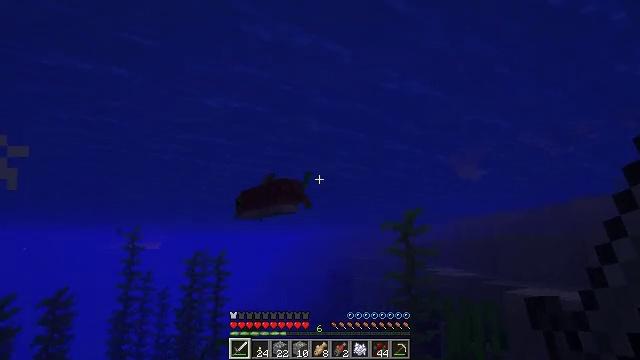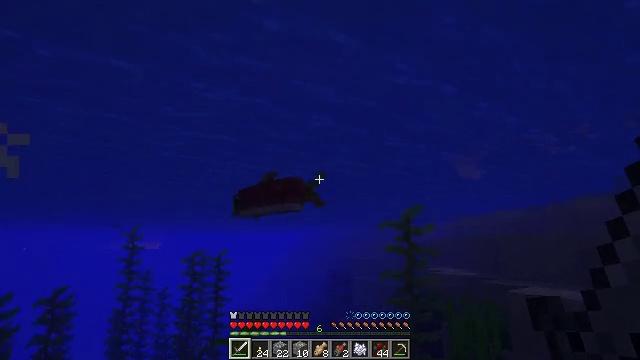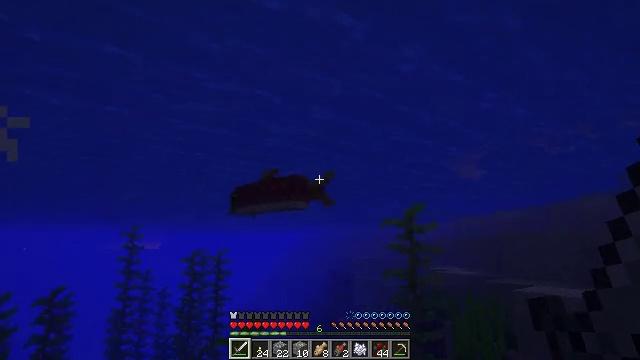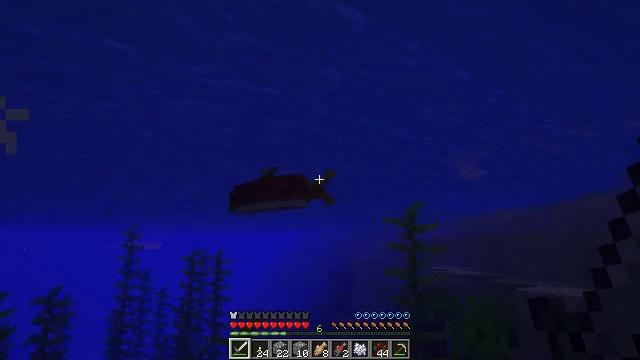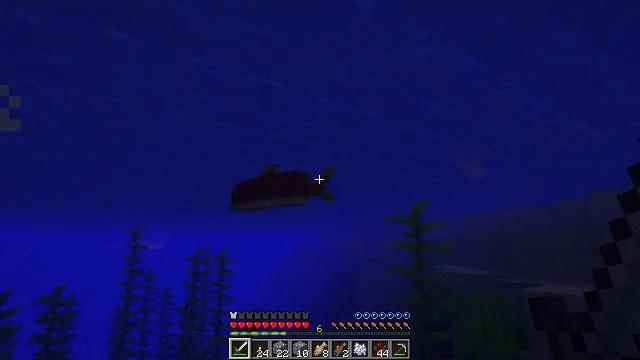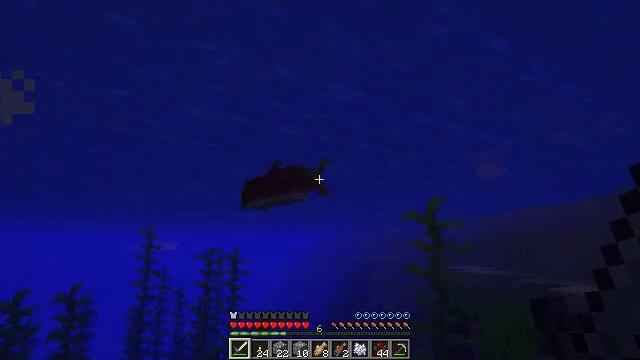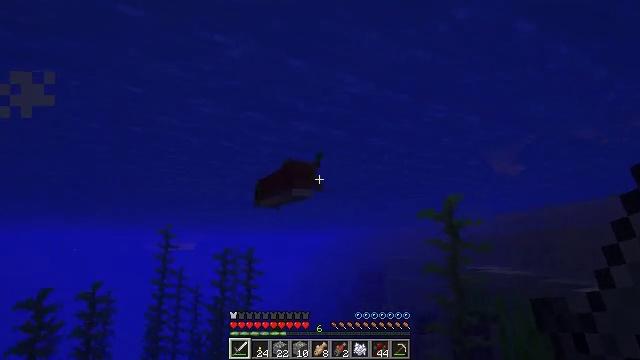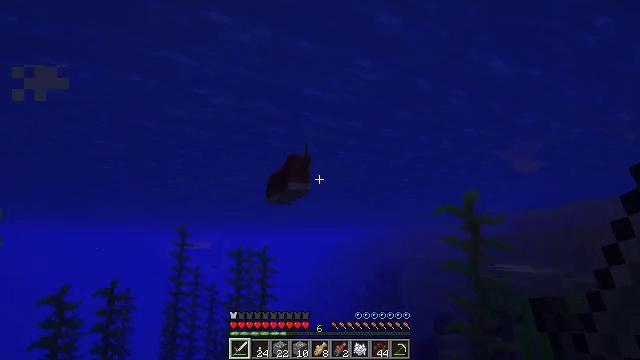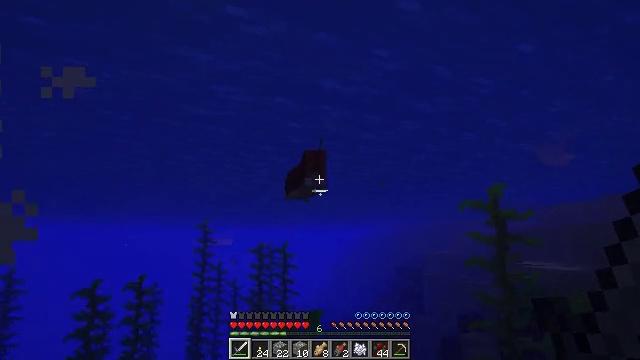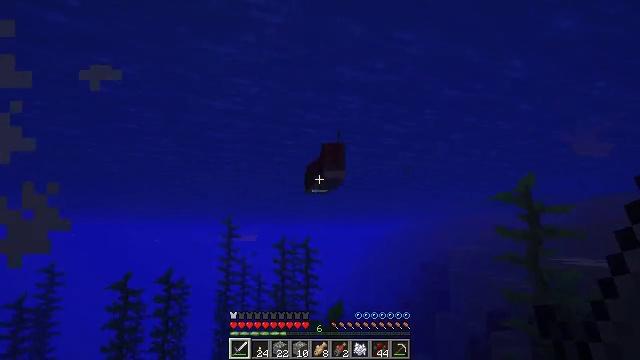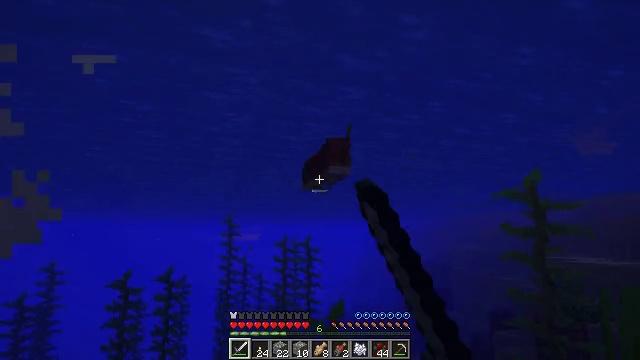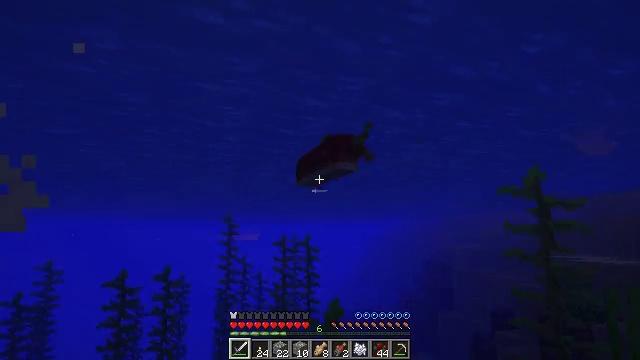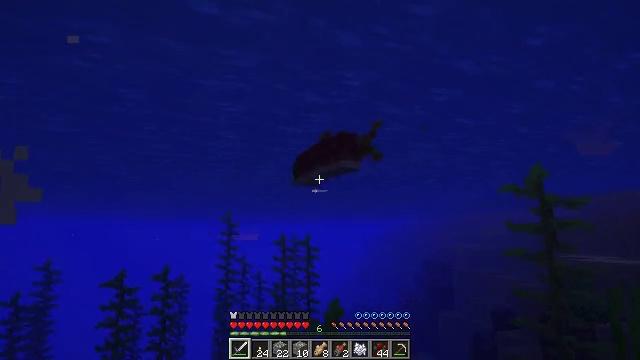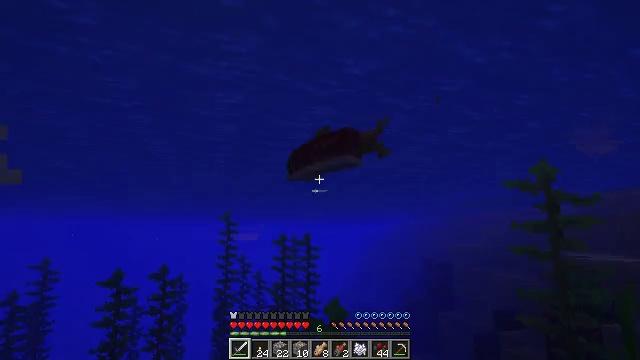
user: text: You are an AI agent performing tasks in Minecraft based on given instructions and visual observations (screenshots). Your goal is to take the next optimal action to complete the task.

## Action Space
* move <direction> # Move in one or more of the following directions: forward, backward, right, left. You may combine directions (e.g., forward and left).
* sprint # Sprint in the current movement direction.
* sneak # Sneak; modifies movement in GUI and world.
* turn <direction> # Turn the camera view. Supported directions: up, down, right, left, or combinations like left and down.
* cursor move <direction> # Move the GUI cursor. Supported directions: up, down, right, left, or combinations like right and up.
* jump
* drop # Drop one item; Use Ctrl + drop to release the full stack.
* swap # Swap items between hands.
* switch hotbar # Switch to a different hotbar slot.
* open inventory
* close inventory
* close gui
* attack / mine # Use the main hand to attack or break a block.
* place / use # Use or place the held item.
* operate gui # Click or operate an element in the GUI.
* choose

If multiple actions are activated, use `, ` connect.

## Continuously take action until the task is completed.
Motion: motion action
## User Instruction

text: Fish and kill the salmon.
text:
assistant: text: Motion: move forward
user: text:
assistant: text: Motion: move forward
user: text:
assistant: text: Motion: move forward
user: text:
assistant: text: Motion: move forward
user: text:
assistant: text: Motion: move forward, turn left
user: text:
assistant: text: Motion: move forward, turn left
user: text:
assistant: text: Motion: move forward, turn left
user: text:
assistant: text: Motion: move forward, turn left
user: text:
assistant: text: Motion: move forward, turn left, attack / mine
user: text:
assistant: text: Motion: move forward, attack / mine
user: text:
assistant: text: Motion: move forward, attack / mine
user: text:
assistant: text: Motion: move forward
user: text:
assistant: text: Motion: move forward
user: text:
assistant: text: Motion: no_op